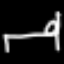
Label: bed